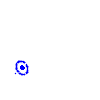
Particle: pion